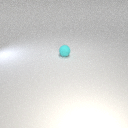
small cyan rubber sphere